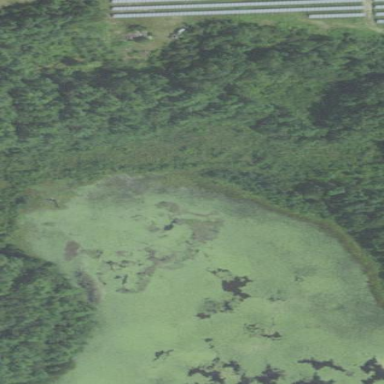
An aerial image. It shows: Beautiful wet meadow natural wetland.